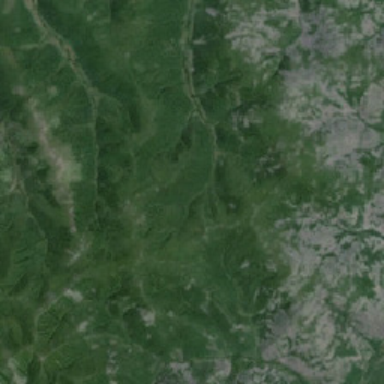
The mountain is covered with wood .